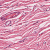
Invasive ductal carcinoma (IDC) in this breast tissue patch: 0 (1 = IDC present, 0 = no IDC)